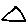
Label: triangle